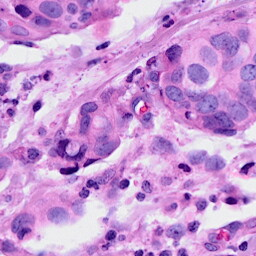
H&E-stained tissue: Breast